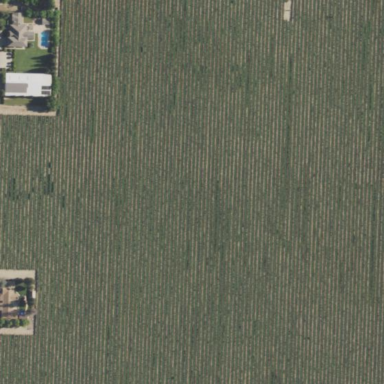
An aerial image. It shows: Vineyard.